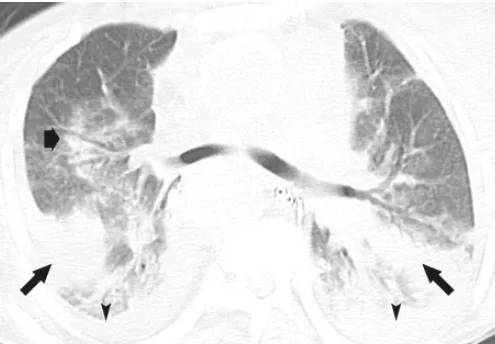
Case 2: Transverse section (C) shows several foci of peribronchial and perilobular consolidations (arrows) and ground-glass opacity (arrowheads), and small pleural effusions are present.
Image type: radiology (ct)